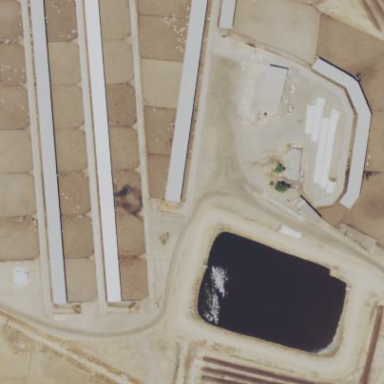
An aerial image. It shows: Farmyard area.